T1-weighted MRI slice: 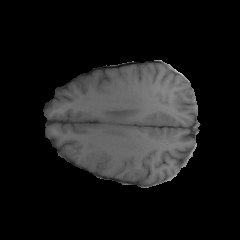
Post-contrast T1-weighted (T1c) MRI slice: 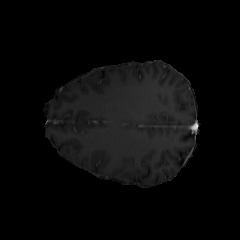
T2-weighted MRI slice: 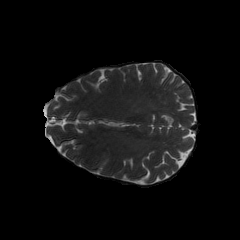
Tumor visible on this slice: no